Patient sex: M
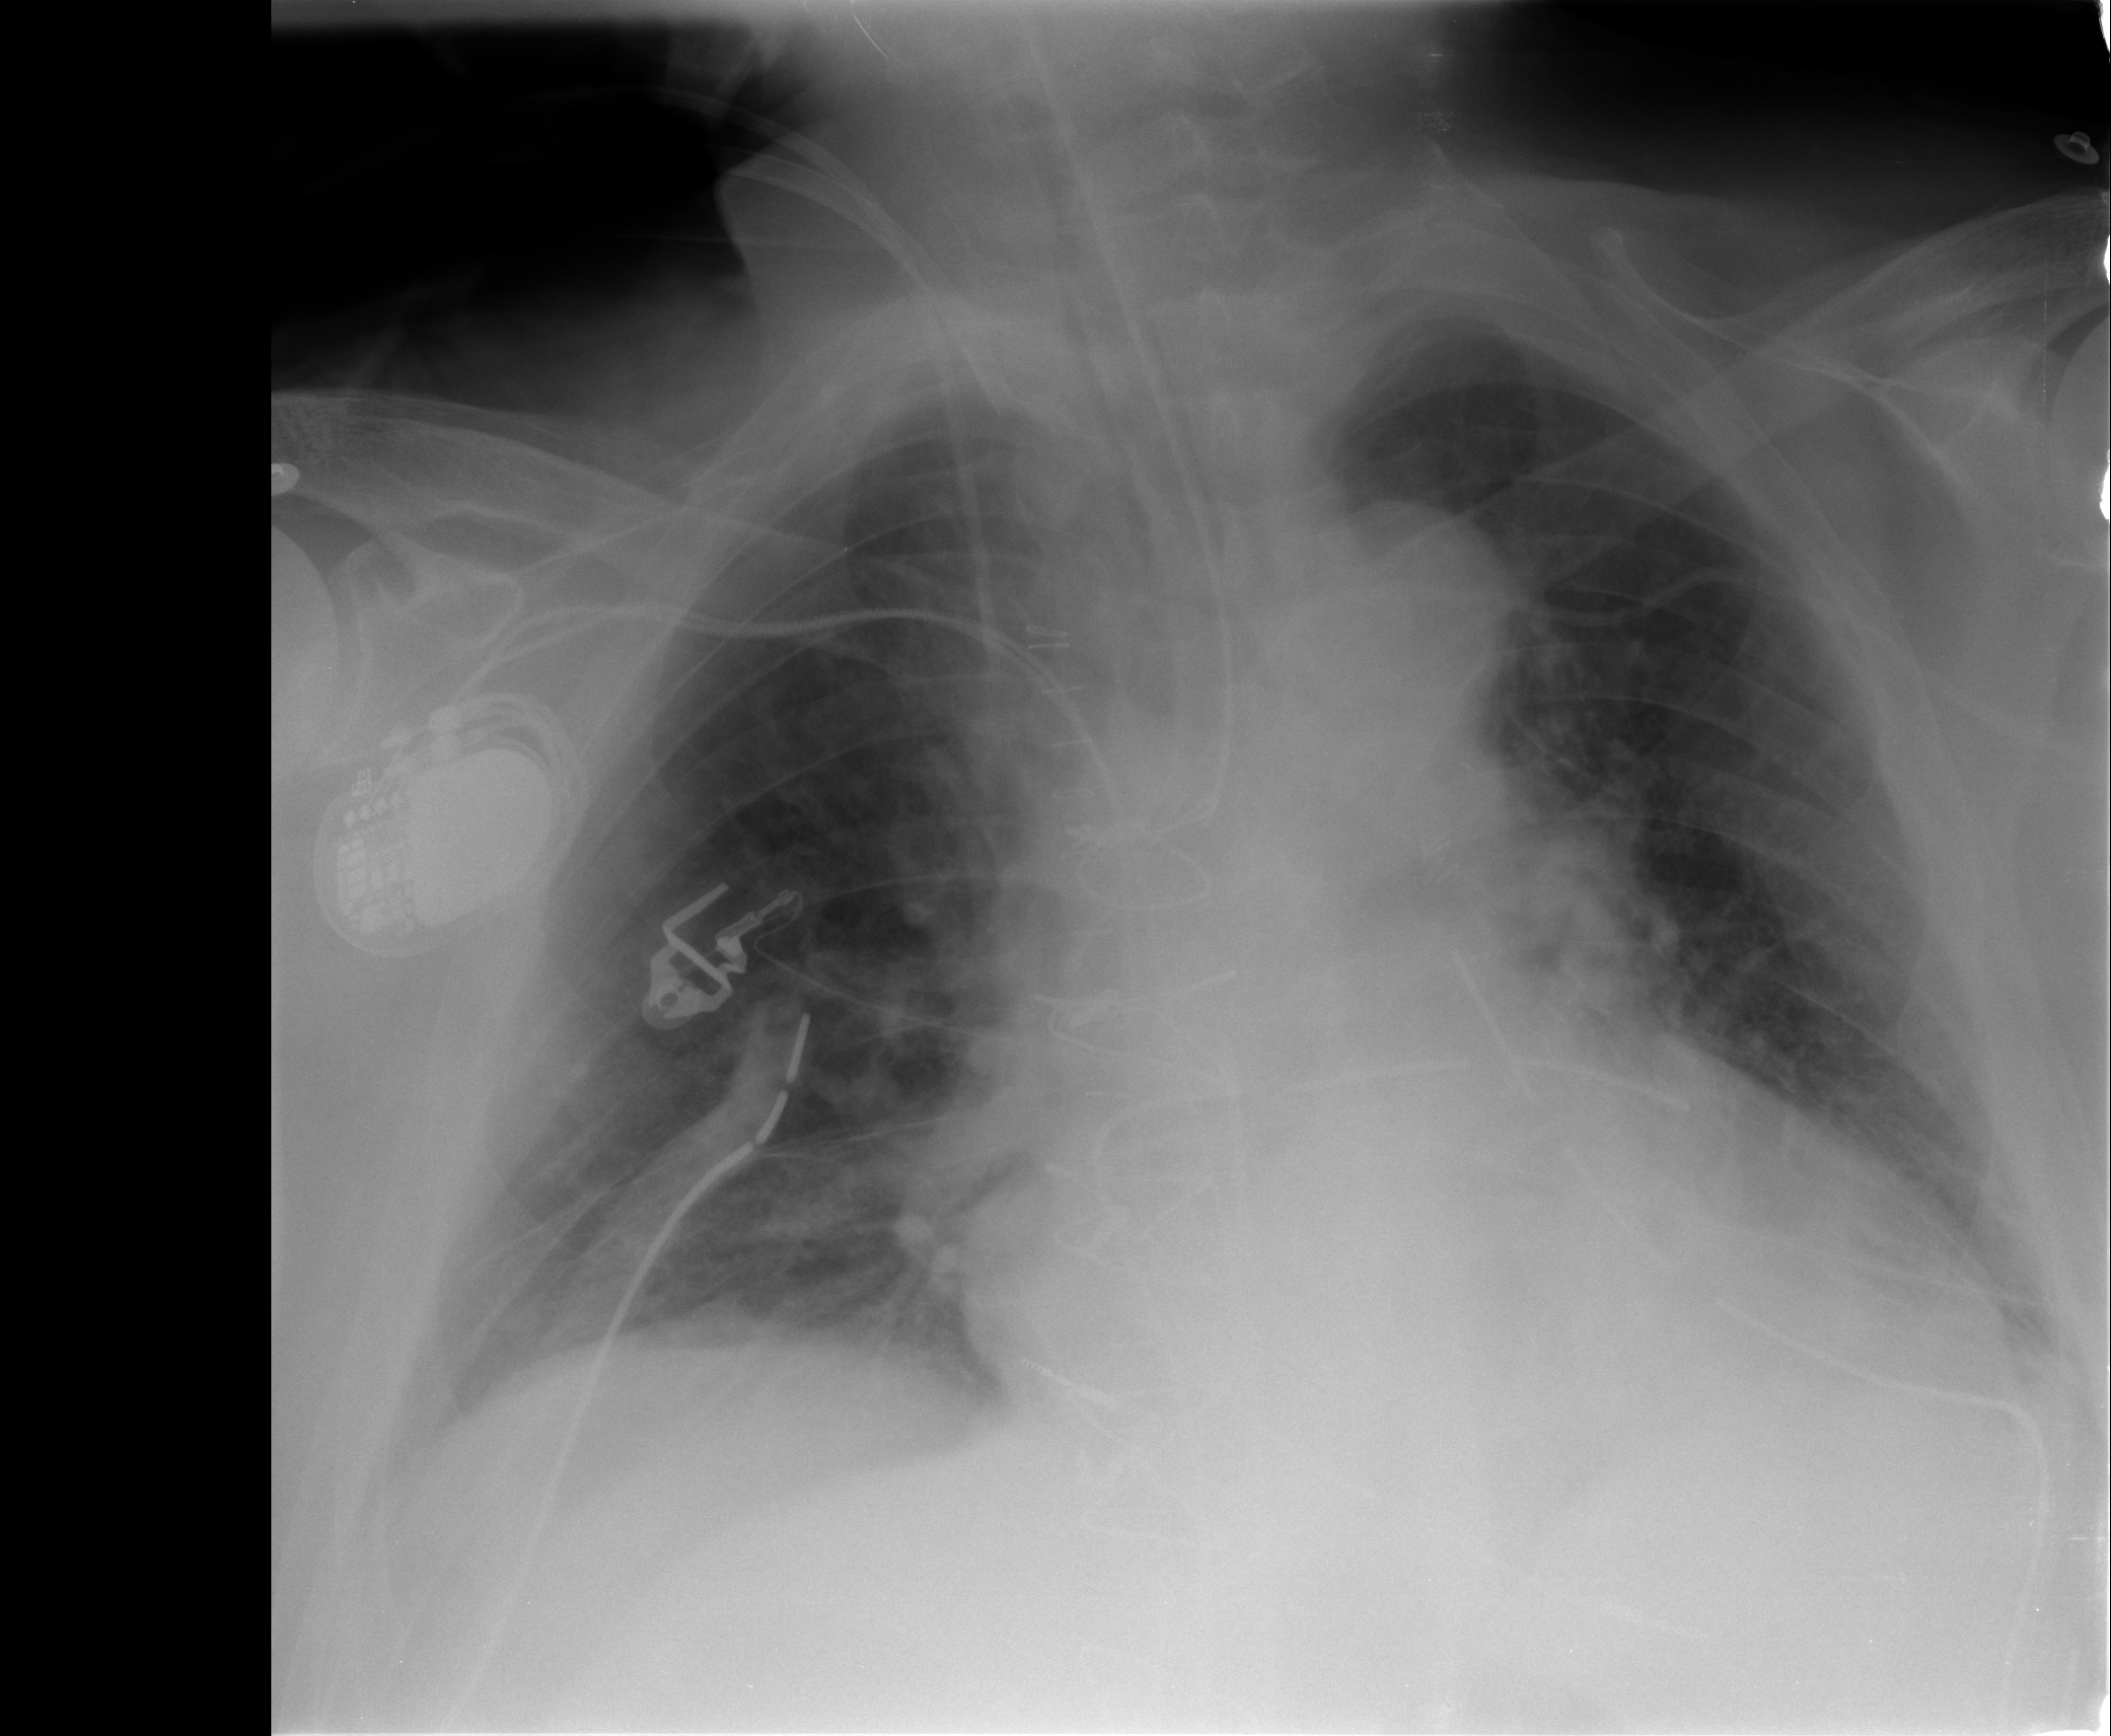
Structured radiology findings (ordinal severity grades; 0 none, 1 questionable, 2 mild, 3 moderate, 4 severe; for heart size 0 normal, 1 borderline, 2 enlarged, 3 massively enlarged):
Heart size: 2
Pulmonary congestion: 2
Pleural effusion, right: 1
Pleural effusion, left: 1
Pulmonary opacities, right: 0
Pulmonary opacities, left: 1
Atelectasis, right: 2
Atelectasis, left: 2